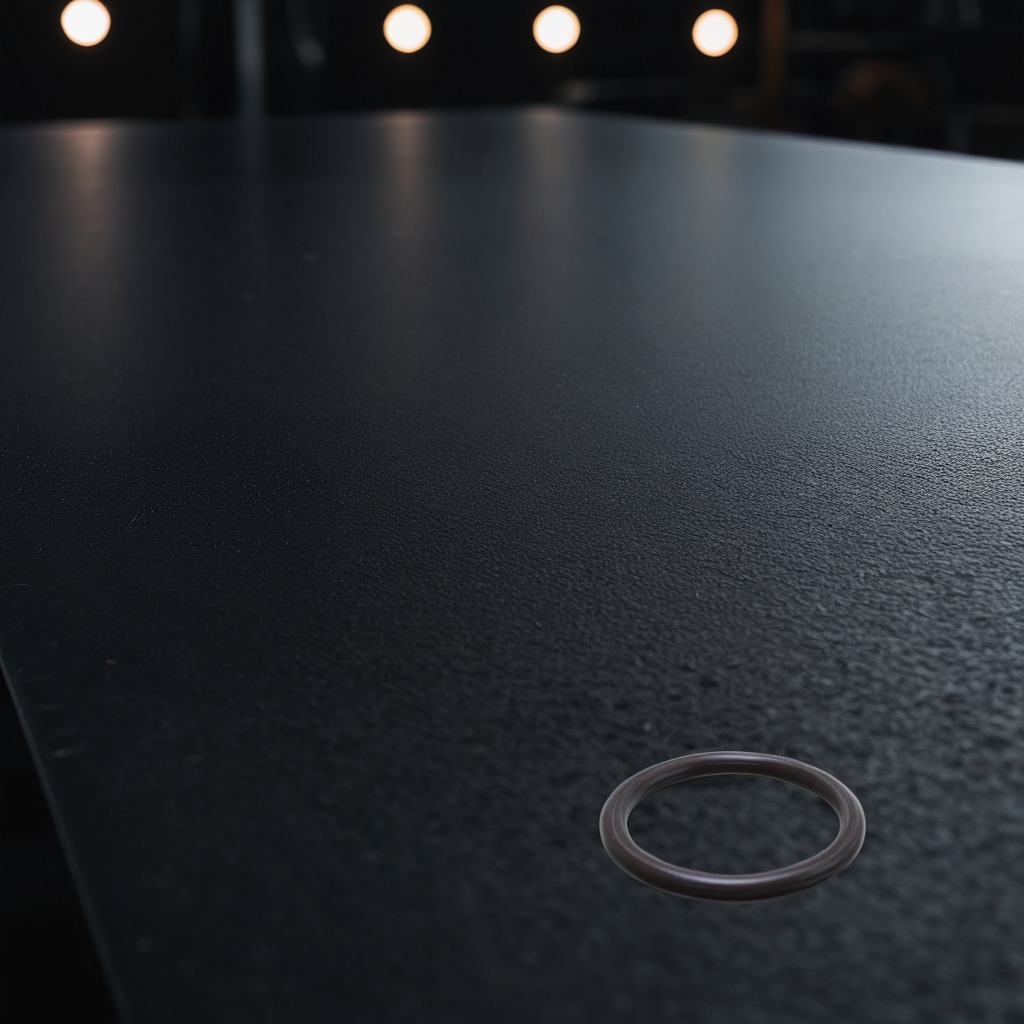
A rubber O-ring is lying on the granite tabletop.